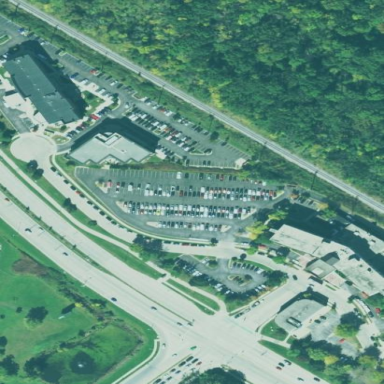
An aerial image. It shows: Retail area.